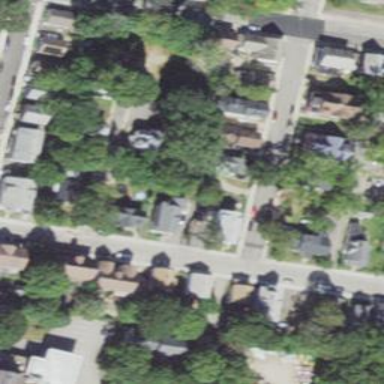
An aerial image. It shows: Residential driveway used as service road.